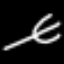
Label: fork